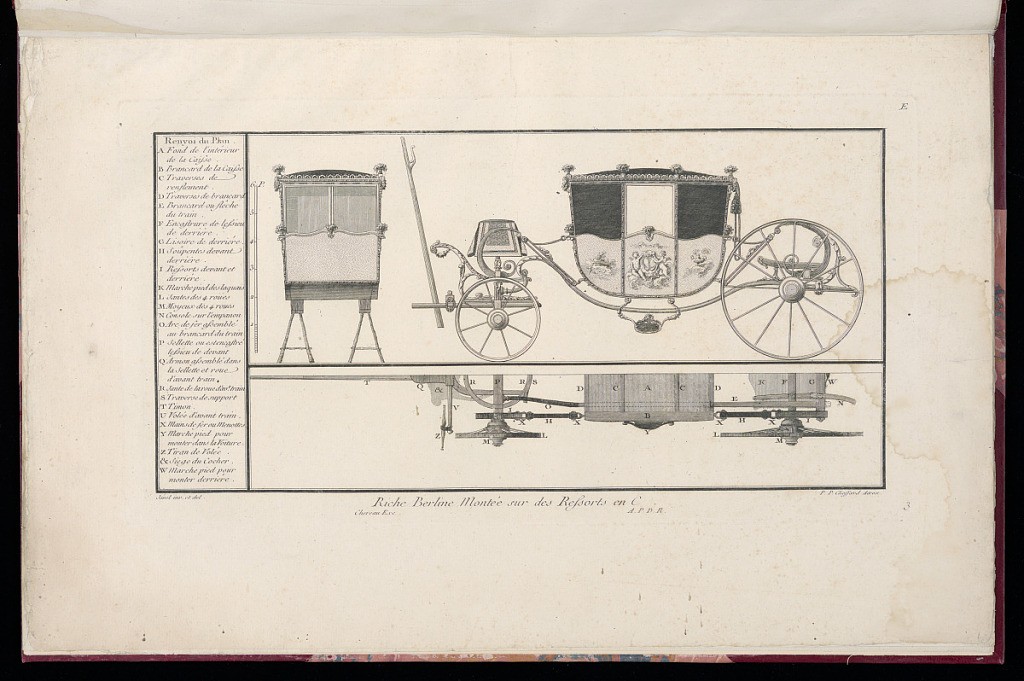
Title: Riche Berline montée sur des Ressorts en C
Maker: Janel, French, active 18th century
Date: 1760-1790
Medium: Etching and engraving on laid paper
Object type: Print
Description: Design for a sedan with images showing the profile, the face of the carriage, and a detailed diagram of the spring mechanism. At left, is a key of the plan for the design. The sedan is richly decorated with painted scenes of putti on clouds holding a coat of arms, as well as clouds with urns and wreaths. The sedan is carved with ornament motifs including bead and bar course, rosettes, bouquets, and egg and dart. The plate is signed and numbered.